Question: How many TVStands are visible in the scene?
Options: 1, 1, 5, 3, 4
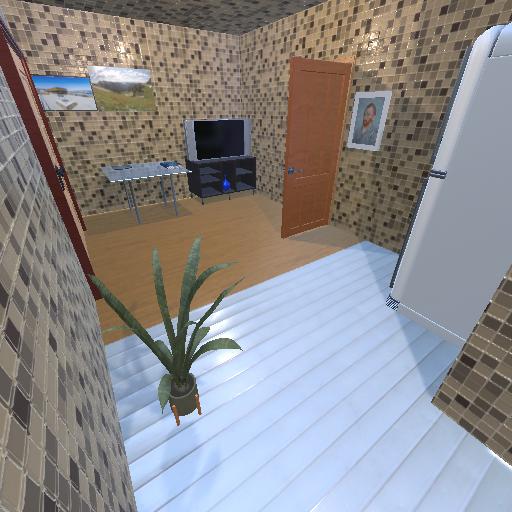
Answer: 1